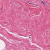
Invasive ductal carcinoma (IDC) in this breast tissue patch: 0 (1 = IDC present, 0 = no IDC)